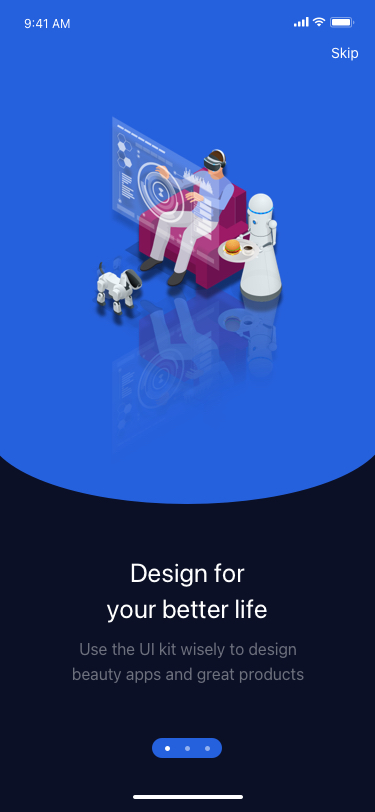
Text in this UI design:
Skip
Use the UI kit wisely to design beauty apps and great products
Design for
your better life